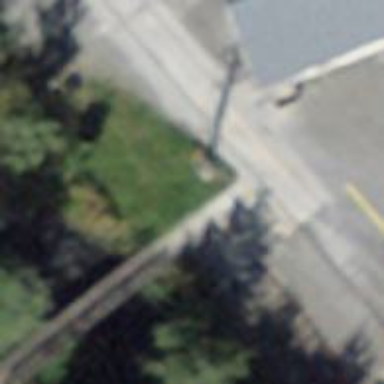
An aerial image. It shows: Railway buffer stop.